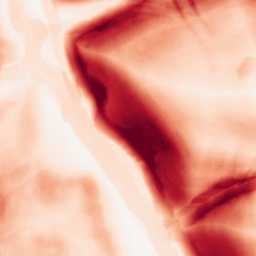
Category: morphological
Decomposition family: morphological_square
Decomposition parameters: operation: gradient
size: 15
Upsampling method: cubic_mitchell
Upsampling parameters: scale: 2
Upsampling scale: 2